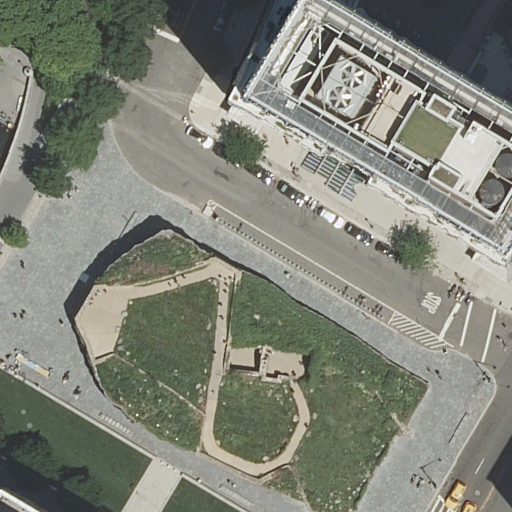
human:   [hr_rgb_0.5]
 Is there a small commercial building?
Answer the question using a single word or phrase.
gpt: no

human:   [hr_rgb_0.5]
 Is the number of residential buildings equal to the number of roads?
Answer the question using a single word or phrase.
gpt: no

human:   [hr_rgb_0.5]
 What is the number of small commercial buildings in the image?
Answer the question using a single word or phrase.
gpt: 0

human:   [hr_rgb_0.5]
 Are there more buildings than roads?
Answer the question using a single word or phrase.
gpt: no

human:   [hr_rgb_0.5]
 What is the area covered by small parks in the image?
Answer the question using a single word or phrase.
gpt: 0m2

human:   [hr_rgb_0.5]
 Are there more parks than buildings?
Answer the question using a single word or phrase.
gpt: yes

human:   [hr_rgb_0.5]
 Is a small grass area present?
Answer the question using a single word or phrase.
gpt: yes

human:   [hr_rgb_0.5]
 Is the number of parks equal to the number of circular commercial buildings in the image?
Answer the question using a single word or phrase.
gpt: no

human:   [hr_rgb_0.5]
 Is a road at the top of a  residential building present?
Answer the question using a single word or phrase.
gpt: yes

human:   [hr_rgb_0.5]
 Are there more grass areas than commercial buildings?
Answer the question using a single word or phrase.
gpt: yes

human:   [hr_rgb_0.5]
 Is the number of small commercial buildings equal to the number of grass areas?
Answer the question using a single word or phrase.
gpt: no

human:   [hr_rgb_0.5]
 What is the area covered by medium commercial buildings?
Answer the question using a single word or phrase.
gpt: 0m2

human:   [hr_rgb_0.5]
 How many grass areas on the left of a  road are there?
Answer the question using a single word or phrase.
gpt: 6

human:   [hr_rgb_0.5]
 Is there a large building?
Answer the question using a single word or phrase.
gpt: yes

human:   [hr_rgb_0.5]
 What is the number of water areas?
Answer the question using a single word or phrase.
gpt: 0

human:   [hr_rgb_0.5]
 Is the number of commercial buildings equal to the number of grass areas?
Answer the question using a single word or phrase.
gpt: no

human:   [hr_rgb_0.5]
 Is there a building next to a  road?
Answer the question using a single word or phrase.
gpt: yes

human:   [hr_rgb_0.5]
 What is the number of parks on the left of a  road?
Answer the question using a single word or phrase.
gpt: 3

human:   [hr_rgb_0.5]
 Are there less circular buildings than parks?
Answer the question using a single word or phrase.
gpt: yes

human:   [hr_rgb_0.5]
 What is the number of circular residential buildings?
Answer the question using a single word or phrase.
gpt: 0

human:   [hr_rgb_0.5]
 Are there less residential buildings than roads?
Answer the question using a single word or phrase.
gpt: yes

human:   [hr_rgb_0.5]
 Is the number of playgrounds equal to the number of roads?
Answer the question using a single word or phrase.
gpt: no

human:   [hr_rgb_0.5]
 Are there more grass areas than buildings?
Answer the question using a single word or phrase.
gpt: yes

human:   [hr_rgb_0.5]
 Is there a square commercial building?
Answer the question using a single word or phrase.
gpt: no

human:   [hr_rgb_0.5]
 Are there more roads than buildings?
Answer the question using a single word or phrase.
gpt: yes

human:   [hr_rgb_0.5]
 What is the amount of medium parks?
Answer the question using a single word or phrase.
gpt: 1

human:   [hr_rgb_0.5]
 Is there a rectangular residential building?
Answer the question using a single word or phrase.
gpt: yes

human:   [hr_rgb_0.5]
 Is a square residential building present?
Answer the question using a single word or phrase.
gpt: no

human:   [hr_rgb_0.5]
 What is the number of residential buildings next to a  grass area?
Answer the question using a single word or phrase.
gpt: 2

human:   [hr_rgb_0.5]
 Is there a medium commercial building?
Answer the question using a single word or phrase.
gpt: no

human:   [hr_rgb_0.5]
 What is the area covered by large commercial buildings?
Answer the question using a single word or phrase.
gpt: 0m2

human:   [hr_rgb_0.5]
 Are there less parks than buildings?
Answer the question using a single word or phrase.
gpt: no

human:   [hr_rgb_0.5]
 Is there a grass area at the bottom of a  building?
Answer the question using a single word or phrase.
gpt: yes

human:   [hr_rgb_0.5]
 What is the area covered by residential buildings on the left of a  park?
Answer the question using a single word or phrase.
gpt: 498m2

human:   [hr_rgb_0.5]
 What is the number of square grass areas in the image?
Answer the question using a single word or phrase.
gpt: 0

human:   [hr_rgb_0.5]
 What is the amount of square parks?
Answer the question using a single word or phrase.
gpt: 0